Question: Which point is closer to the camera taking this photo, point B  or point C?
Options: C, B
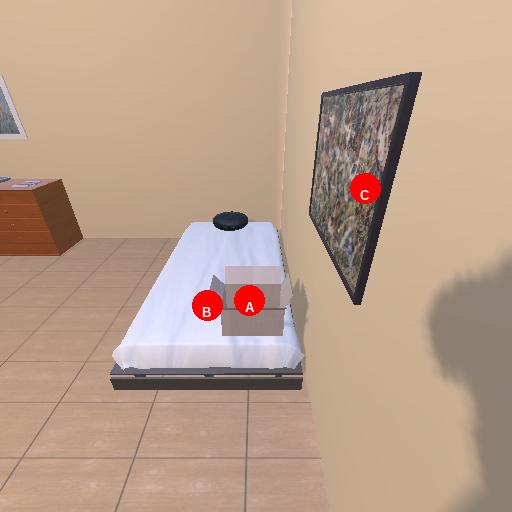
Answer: C